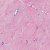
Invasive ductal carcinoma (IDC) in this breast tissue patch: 1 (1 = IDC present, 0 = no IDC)